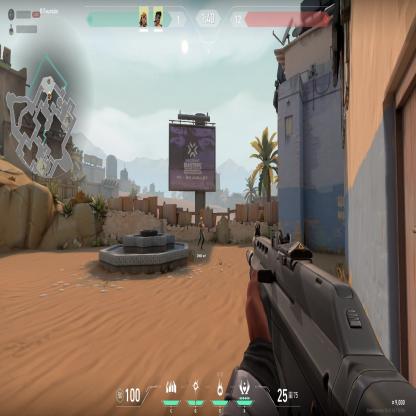
Label: teammate